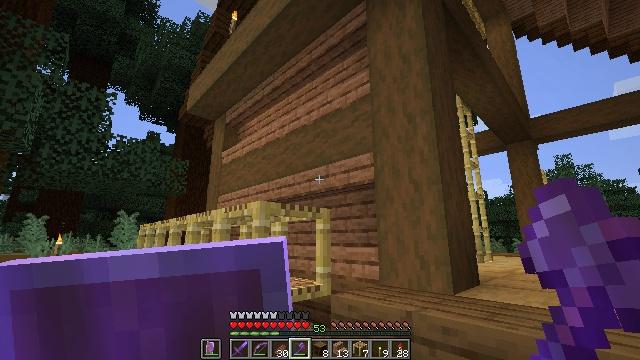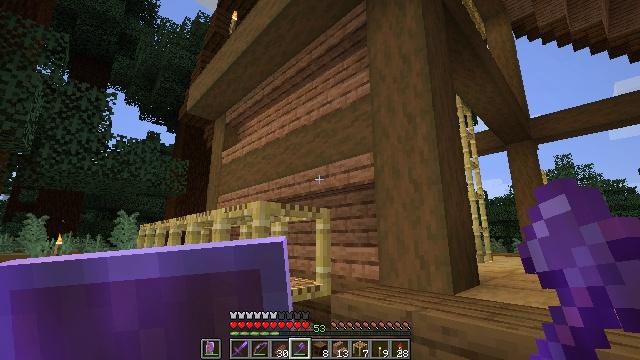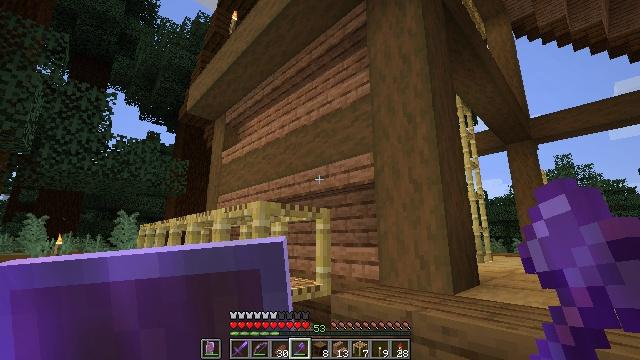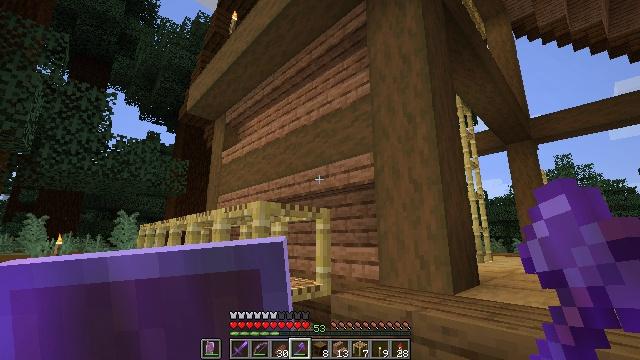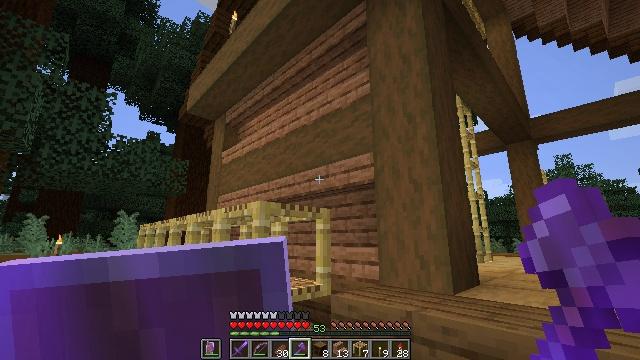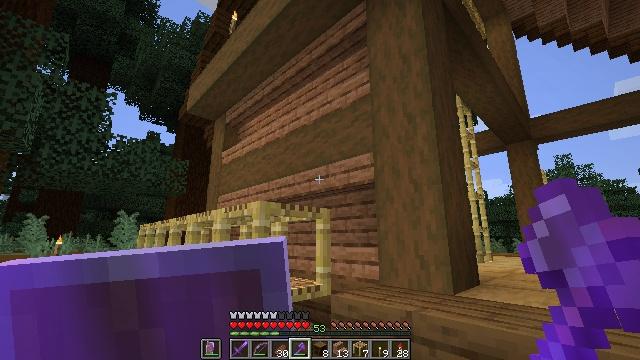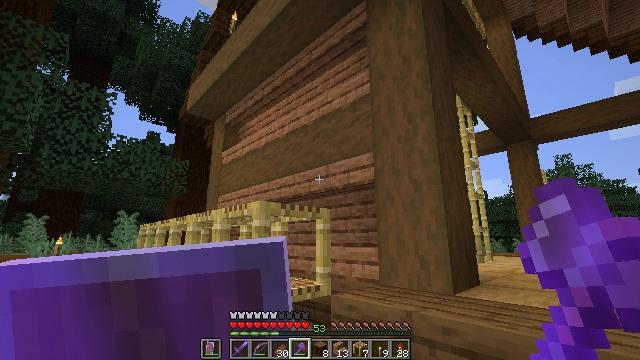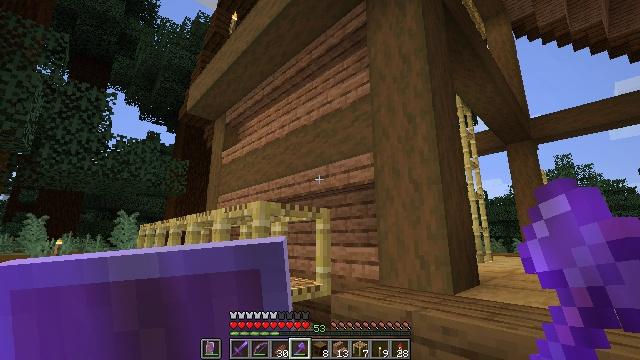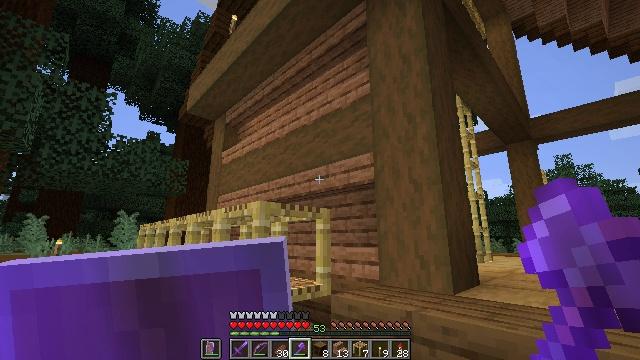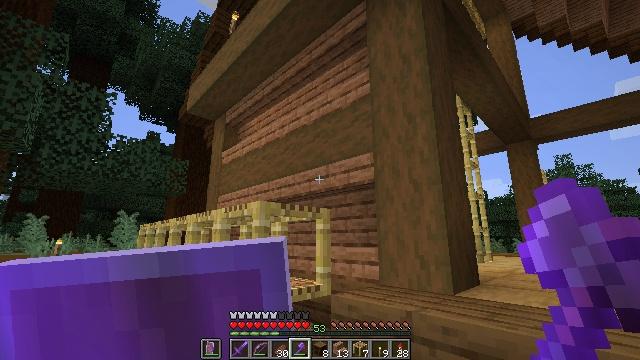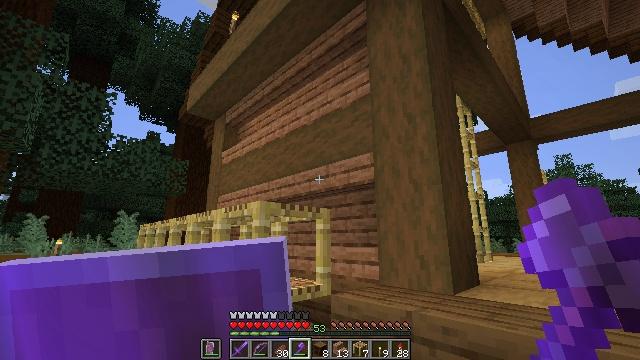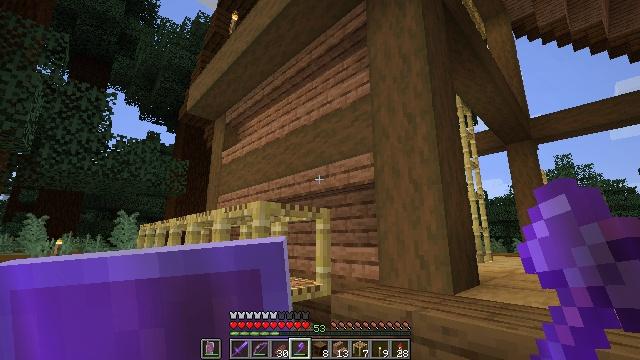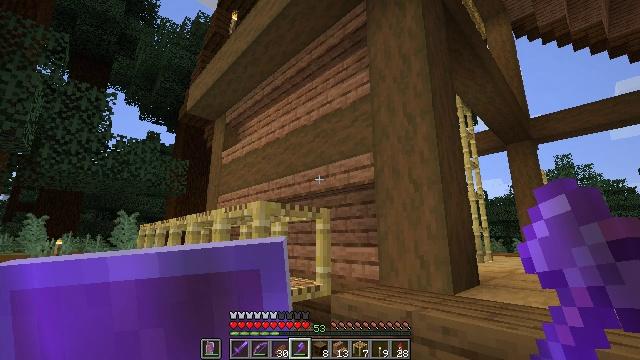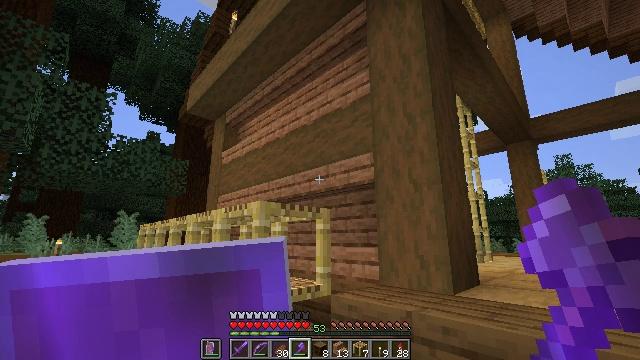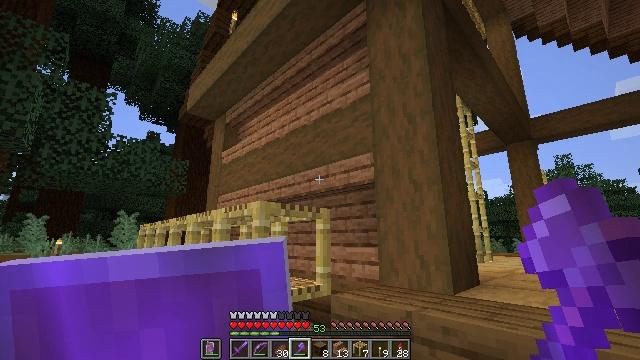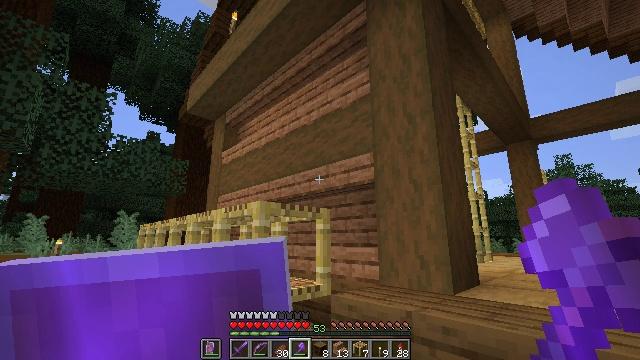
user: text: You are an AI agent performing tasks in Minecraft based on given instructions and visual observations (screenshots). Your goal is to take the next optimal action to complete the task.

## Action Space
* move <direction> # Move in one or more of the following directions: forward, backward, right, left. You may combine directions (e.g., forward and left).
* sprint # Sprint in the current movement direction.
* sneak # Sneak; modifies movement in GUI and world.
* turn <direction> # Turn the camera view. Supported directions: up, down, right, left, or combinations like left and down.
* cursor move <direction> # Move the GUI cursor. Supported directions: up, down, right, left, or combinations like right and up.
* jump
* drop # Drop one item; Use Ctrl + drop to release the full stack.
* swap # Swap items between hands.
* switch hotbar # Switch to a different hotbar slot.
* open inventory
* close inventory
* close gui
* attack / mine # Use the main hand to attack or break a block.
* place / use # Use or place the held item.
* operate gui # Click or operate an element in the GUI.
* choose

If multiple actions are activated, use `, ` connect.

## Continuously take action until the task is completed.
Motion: motion action
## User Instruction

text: Remove jungle stairs from their place.
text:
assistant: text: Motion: no_op
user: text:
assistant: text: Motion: no_op
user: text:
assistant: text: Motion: no_op
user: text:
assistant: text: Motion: no_op
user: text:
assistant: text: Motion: no_op
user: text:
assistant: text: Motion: no_op
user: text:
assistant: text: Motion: no_op
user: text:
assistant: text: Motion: no_op
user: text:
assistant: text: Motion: no_op
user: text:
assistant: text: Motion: no_op
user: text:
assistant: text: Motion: no_op
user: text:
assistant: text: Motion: no_op
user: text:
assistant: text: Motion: no_op
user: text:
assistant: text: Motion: no_op
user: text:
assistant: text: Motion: no_op
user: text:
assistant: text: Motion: no_op
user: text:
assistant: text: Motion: no_op
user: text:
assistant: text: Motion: no_op
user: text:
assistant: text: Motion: no_op
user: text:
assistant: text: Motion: no_op
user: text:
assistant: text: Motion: no_op
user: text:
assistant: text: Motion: no_op
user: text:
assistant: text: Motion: no_op
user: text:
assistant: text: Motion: no_op
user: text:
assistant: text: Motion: no_op
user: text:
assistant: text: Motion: no_op
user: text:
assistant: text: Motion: no_op
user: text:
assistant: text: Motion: no_op
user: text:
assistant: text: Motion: no_op
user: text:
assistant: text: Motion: no_op